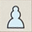
Piece: wP